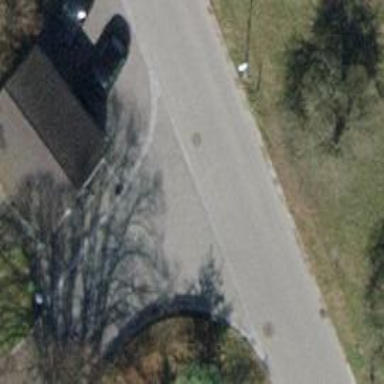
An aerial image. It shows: Asphalt road in residential area.